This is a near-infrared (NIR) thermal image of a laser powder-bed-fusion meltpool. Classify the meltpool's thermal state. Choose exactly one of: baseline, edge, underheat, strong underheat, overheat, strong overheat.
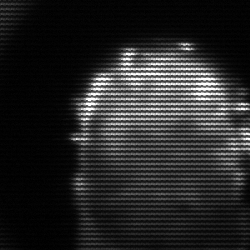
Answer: baseline